Aerial crown-view tile of a tropical tree (Barro Colorado Island, Panama), acquired 20241112:
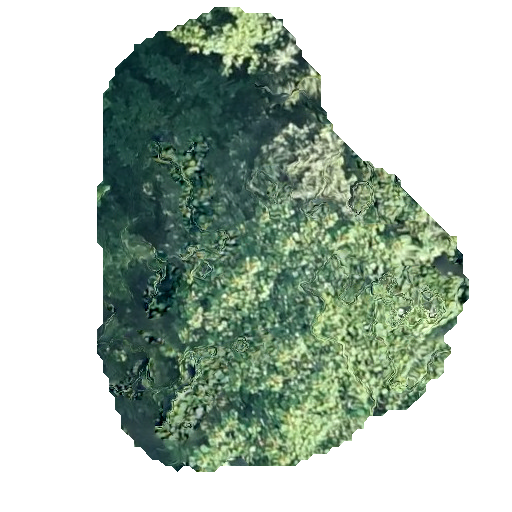
Species: Ochroma pyramidale
GBIF accepted scientific name: Ochroma pyramidale
Crown area: 191.386 m²